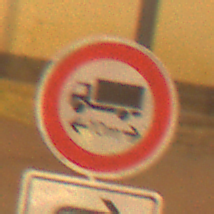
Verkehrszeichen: TatsaechlicheLaenge
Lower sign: RichtungsangabeDurchPfeile5
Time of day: Night
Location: Outdoor (Urban)
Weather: Clear
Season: NotSpecified
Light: Artificial